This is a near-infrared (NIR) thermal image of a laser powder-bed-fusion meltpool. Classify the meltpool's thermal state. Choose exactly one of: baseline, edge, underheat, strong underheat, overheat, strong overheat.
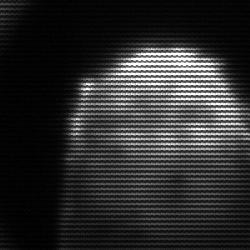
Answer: edge